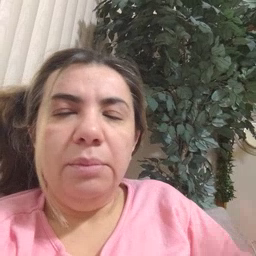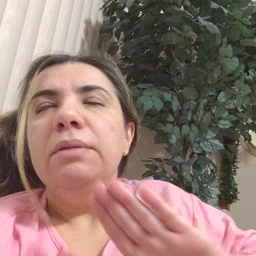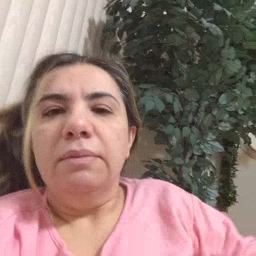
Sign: brown